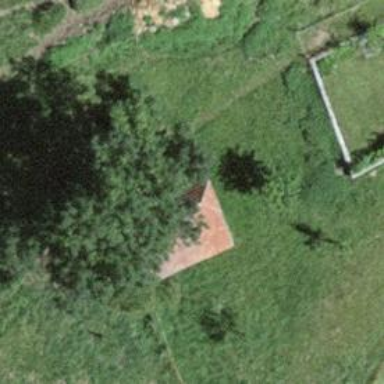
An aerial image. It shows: Barn.